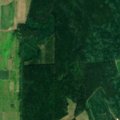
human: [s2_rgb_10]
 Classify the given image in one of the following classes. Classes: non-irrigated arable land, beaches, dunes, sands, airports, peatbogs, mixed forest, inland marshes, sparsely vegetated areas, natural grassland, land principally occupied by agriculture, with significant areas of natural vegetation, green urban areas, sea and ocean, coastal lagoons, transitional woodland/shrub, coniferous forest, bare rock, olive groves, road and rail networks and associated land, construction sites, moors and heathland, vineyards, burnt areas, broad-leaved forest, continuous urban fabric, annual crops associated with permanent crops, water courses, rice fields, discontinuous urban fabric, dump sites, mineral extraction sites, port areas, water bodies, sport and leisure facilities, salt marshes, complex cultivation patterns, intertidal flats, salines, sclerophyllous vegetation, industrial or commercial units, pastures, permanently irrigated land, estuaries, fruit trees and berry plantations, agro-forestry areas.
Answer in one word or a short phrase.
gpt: land principally occupied by agriculture, with significant areas of natural vegetation, broad-leaved forest, coniferous forest, transitional woodland/shrub